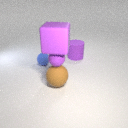
large brown rubber sphere in front of large purple rubber cylinder